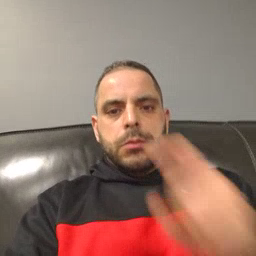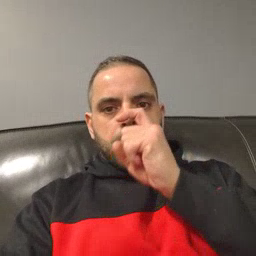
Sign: doll